Field crop: tomato
Growth stage: 1
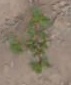
Species: portulaca